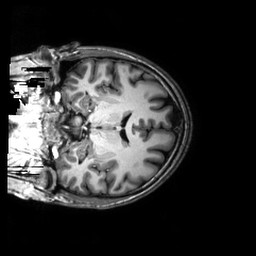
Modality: T1w
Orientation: coronal
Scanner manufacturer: philips
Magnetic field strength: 3 T
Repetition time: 0.0096 s
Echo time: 0.0046 s